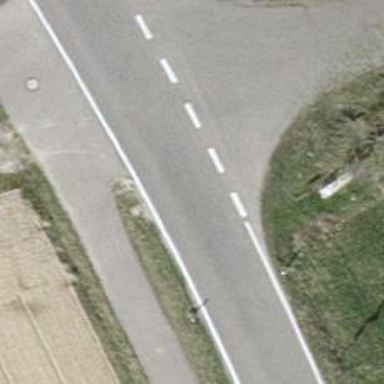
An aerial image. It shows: Asphalt road classified as tertiary.